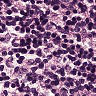
Metastatic tissue present: no